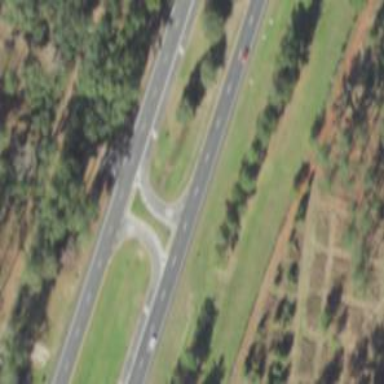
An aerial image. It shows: Trunk link highway.